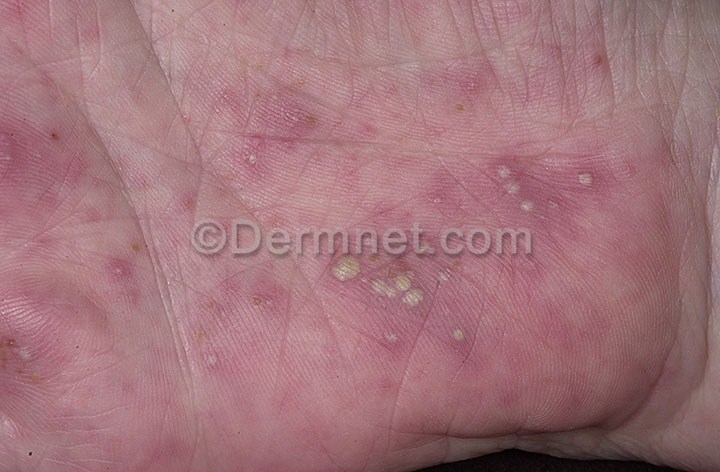
Disease: Eczema Photos